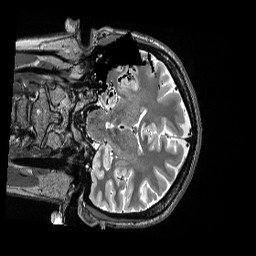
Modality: T2w
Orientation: coronal
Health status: healthy
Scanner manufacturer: siemens
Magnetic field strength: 3 T
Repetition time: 3.2 s
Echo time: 0.563 s